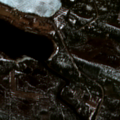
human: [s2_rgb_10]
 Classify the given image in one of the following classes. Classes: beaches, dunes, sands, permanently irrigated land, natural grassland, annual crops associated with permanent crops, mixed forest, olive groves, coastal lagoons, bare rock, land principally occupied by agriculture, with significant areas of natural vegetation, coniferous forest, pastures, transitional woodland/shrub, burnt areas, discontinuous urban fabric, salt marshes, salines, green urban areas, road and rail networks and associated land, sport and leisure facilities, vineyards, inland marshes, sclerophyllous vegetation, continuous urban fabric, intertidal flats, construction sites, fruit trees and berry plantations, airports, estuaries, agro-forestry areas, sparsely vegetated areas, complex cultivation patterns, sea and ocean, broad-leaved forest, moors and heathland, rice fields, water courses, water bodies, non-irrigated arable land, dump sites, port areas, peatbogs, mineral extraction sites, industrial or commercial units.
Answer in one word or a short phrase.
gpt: coniferous forest, water bodies